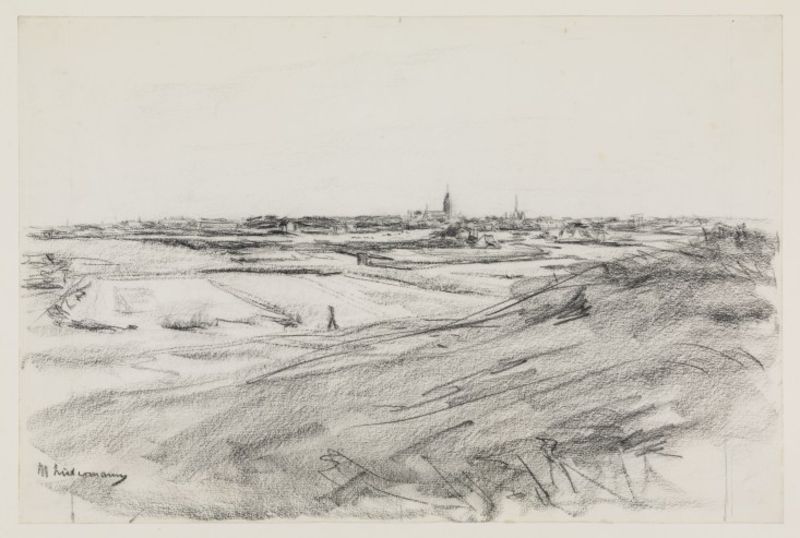
Titel: Holländische Landschaft
Künstler: Max Liebermann
Standort: Karlsruhe
Institution: Staatliche Kunsthalle Karlsruhe
Schlagwörter: berg, himmel, mann, schatten, wasser, weiß, fluss, kirchturm, landschaft, sand, see, stadt, grau, hintergrund, kreide, licht, schwarz, skizze, stroh, vordergrund, zeichnung, dach, gebäude, gras, haus, weg, wiese, expressionismus, mensch, signatur, ebene, feld, felder, ferne, horizont, häuser, hügel, natur, weide, weite, gehen, kirche, wege, wiesen, land, figur, person, turm, turmspitze, papier, ansicht, man, ort, vedute, düne, hang, leere, dorf, graphik, nebel, hafen, geländer, striche, bauer, eindruck, panorama, stadtansicht, türme, dom, spaziergang, kohle, druck, schraffur, schwarz weiß, radierung, bleistift, flur, entwurf, liebermann, kohlezeichnung, wanderer, siedlung, rhein, dörfer, karlsruhe, weitblick, entfernung, gru, gräben, mannheim, spontan, langschaft, jirche, kirche im hintergrund, landsschaft, beuer, weites land, kichrturm, ortschafr, stadtentstehung, schwarz-weiss zeichnung